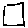
Label: square